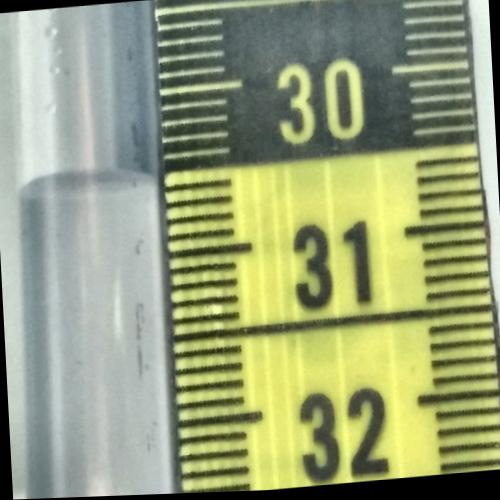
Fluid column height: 30.5 cm